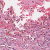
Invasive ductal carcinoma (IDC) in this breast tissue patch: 0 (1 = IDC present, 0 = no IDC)